Question: I am working on Oracle APEX. I want my report to show me the updated value in column.The Report Query is shown in the following diagram mentioned below.
'''
TABLE "VENDOR_ACCOUNT"
( "VEN_ACCOUNTID" NVARCHAR2(10),
"VEN_REGNO" NVARCHAR2(10),
"VEN_TXDATE" DATE,
"VEN_INVOICE_REFNO" NVARCHAR2(10),
"TOTALAMOUNT" NVARCHAR2(10),
"IN" NUMBER(10,0),
"OUT" NUMBER(10,0)
)
SELECT "VEN_ACCOUNTID" ,
"VEN_REGNO" ,
"VEN_TXDATE" ,
"VEN_INVOICE_REFNO" ,
"TOTALAMOUNT" ,
"IN",
"OUT",
"TOTALAMOUNT"+"IN" as "CREDIT",
"TOTALAMOUNT"-"OUT" as "DEBIT"
FROM Vendor_Account;
'''
Required Scenario: I want to update the 'TotalAmount' Column with 'Debit' and 'Credit'. The new 'Debit' or 'Credit' value has to be shown in the 'TotalBalance' column on the next record.

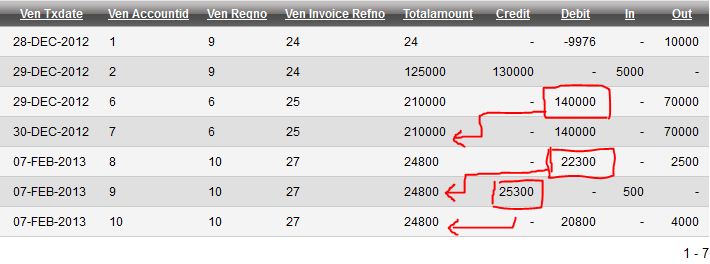
Answer: You can use Oracle analyitic function 'LAG':
'''
Select "VEN_ACCOUNTID" ,
"VEN_REGNO" ,
"VEN_TXDATE" ,
"VEN_INVOICE_REFNO" ,
"TOTALAMOUNT" ,
"TOTALAMOUNT" + lag("IN",1) over (ORDER BY "VEN_ACCOUNTID")
- lag("OUT",1) over (ORDER BY "VEN_ACCOUNTID") AS "NEW_TOTALAMOUNT",
"IN",
"OUT",
"TOTALAMOUNT"+"IN" as "CREDIT",
"TOTALAMOUNT"-"OUT" as "DEBIT"
FROM Vendor_Account;
'''